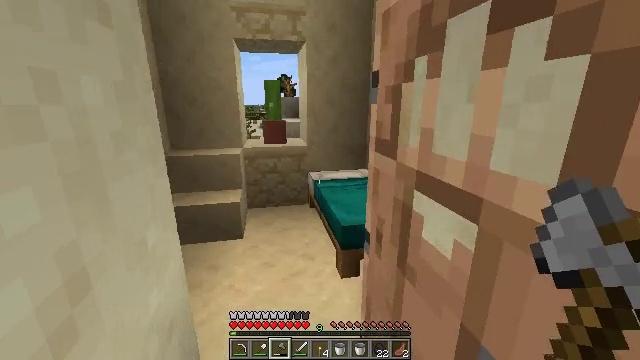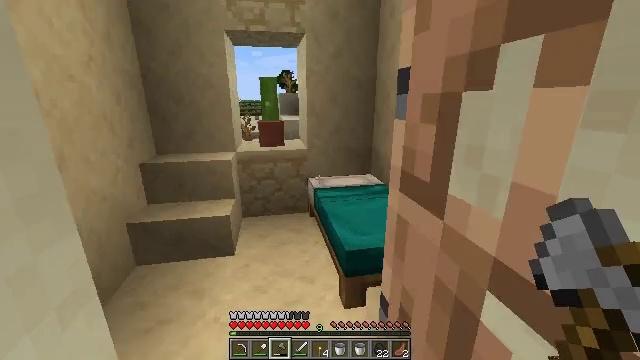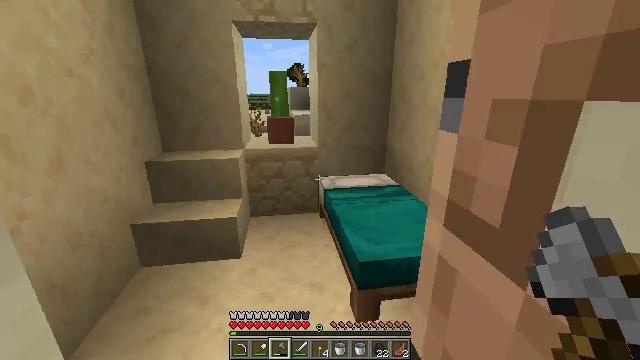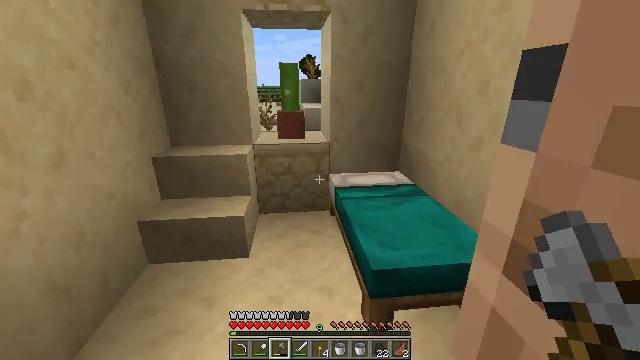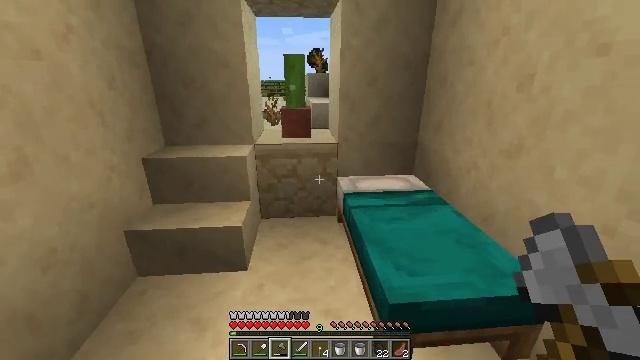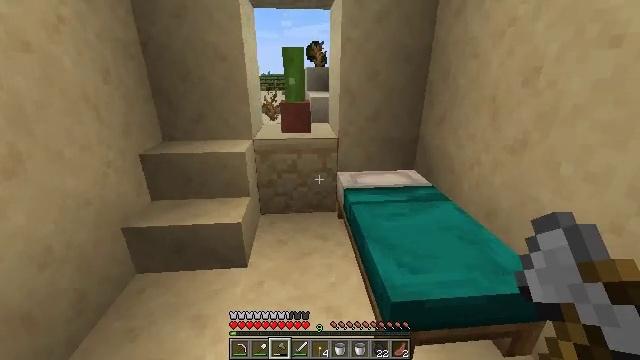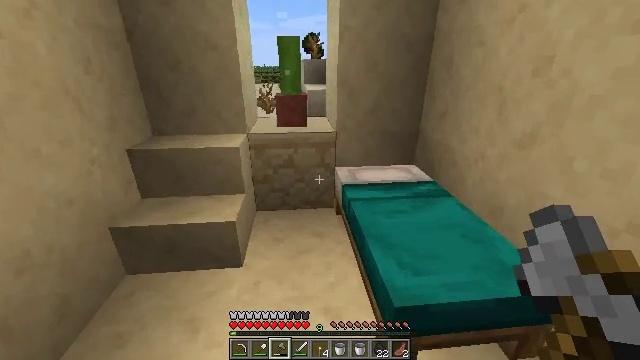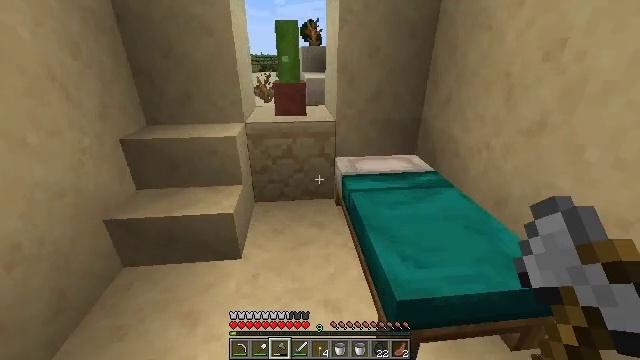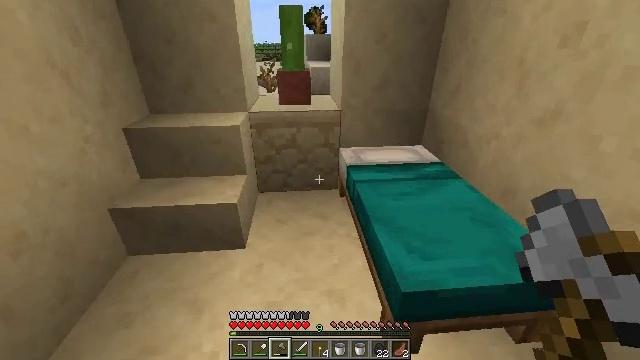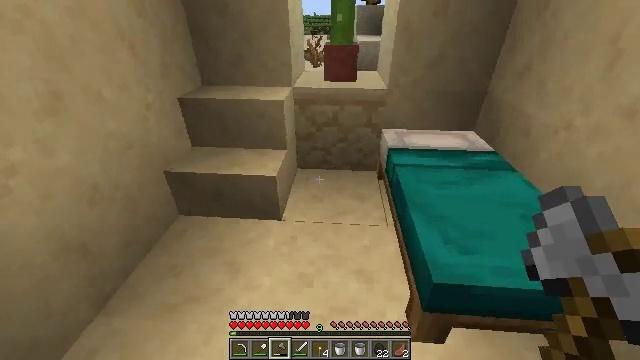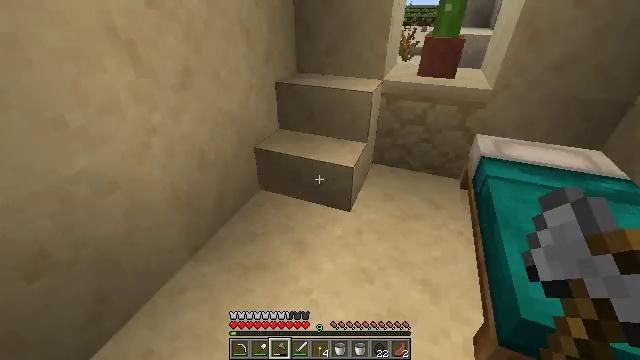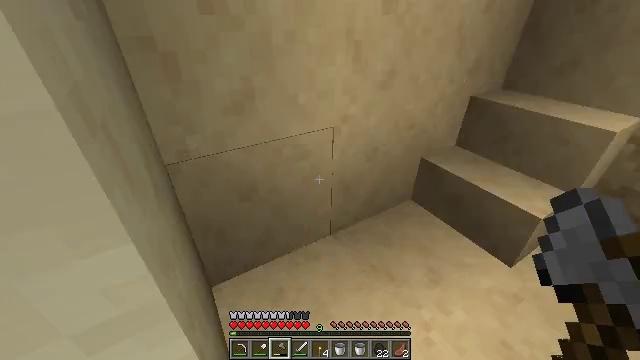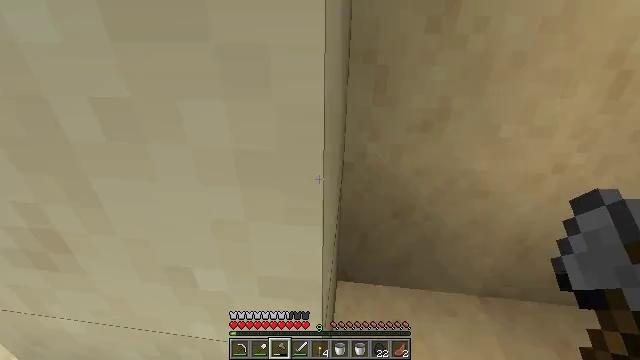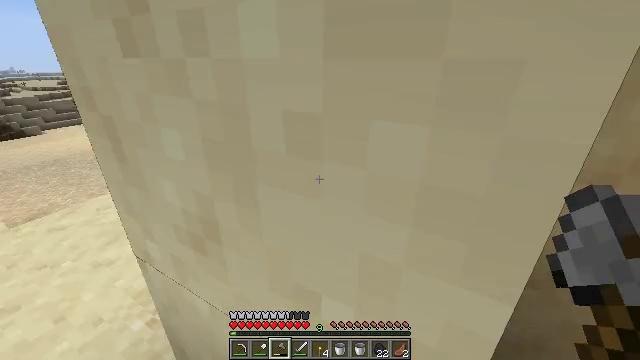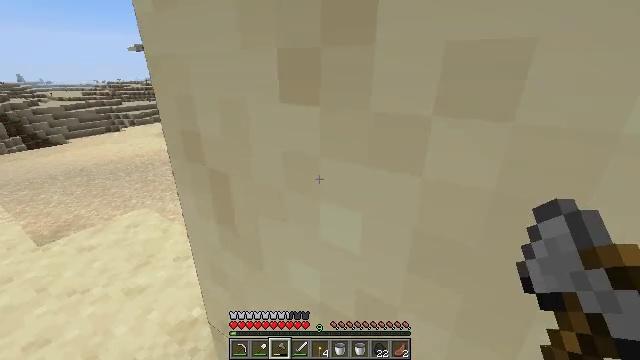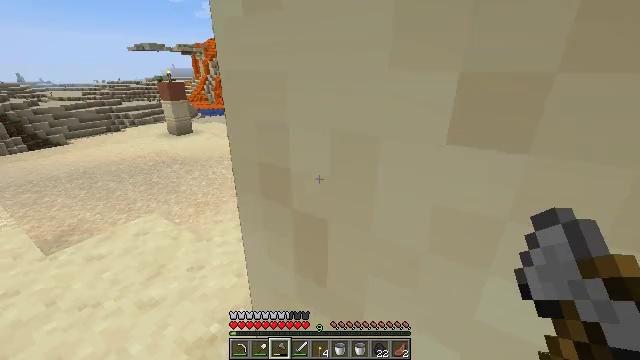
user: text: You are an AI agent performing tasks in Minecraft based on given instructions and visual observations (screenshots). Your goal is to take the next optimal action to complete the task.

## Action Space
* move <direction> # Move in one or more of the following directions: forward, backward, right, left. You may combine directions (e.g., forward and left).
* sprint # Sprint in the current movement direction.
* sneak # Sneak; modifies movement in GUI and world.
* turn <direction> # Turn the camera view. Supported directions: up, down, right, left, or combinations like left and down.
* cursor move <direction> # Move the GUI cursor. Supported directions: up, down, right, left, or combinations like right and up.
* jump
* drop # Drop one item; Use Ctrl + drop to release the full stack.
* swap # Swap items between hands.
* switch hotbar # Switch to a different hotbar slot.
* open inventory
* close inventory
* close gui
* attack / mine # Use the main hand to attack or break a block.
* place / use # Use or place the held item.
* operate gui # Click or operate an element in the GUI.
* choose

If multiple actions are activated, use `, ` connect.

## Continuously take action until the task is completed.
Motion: motion action
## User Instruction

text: Collect a hay block for crafting.
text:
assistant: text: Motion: move forward
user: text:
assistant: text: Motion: move forward, turn left and down
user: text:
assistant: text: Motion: move forward, turn left and down
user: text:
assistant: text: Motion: move forward, turn left and down
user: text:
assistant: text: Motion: turn down
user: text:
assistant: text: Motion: turn down
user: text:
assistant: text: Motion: turn down
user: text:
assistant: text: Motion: turn down
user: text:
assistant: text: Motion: turn left and down
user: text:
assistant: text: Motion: move left, turn left and down
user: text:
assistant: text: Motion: move left, turn left
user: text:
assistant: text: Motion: move left, turn left and up
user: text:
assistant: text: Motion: move forward and move left, turn left and up
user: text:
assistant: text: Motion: move forward and move left, turn left and up
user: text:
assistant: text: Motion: move forward and move left
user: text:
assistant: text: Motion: move forward and move left
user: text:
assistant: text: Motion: move forward and move left
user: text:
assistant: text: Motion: move forward and move left
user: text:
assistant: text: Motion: move forward and move left, turn left
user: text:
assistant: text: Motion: move forward and move left, turn left
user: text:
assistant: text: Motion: move forward, turn left
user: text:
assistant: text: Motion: move forward, turn left
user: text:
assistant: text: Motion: move forward, turn left
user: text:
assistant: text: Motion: move forward, turn left
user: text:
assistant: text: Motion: move forward, turn left
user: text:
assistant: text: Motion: move forward, turn left
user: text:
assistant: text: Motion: move forward
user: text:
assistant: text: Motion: move forward, turn left
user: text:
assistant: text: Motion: move forward, turn left
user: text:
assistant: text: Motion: move forward, turn left